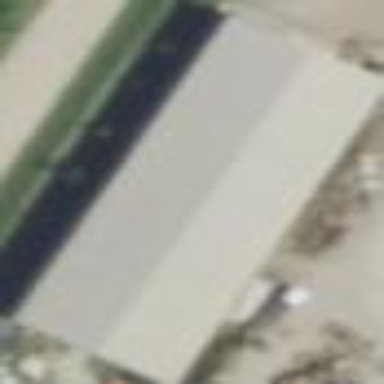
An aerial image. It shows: Industrial building.